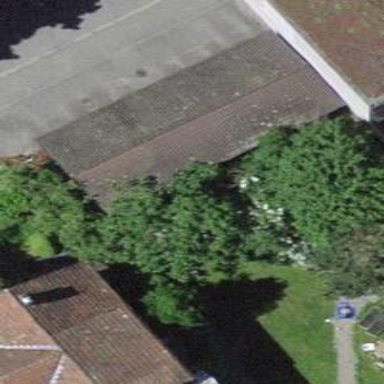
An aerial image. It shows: Group of garages.